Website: home-depot
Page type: billing-address
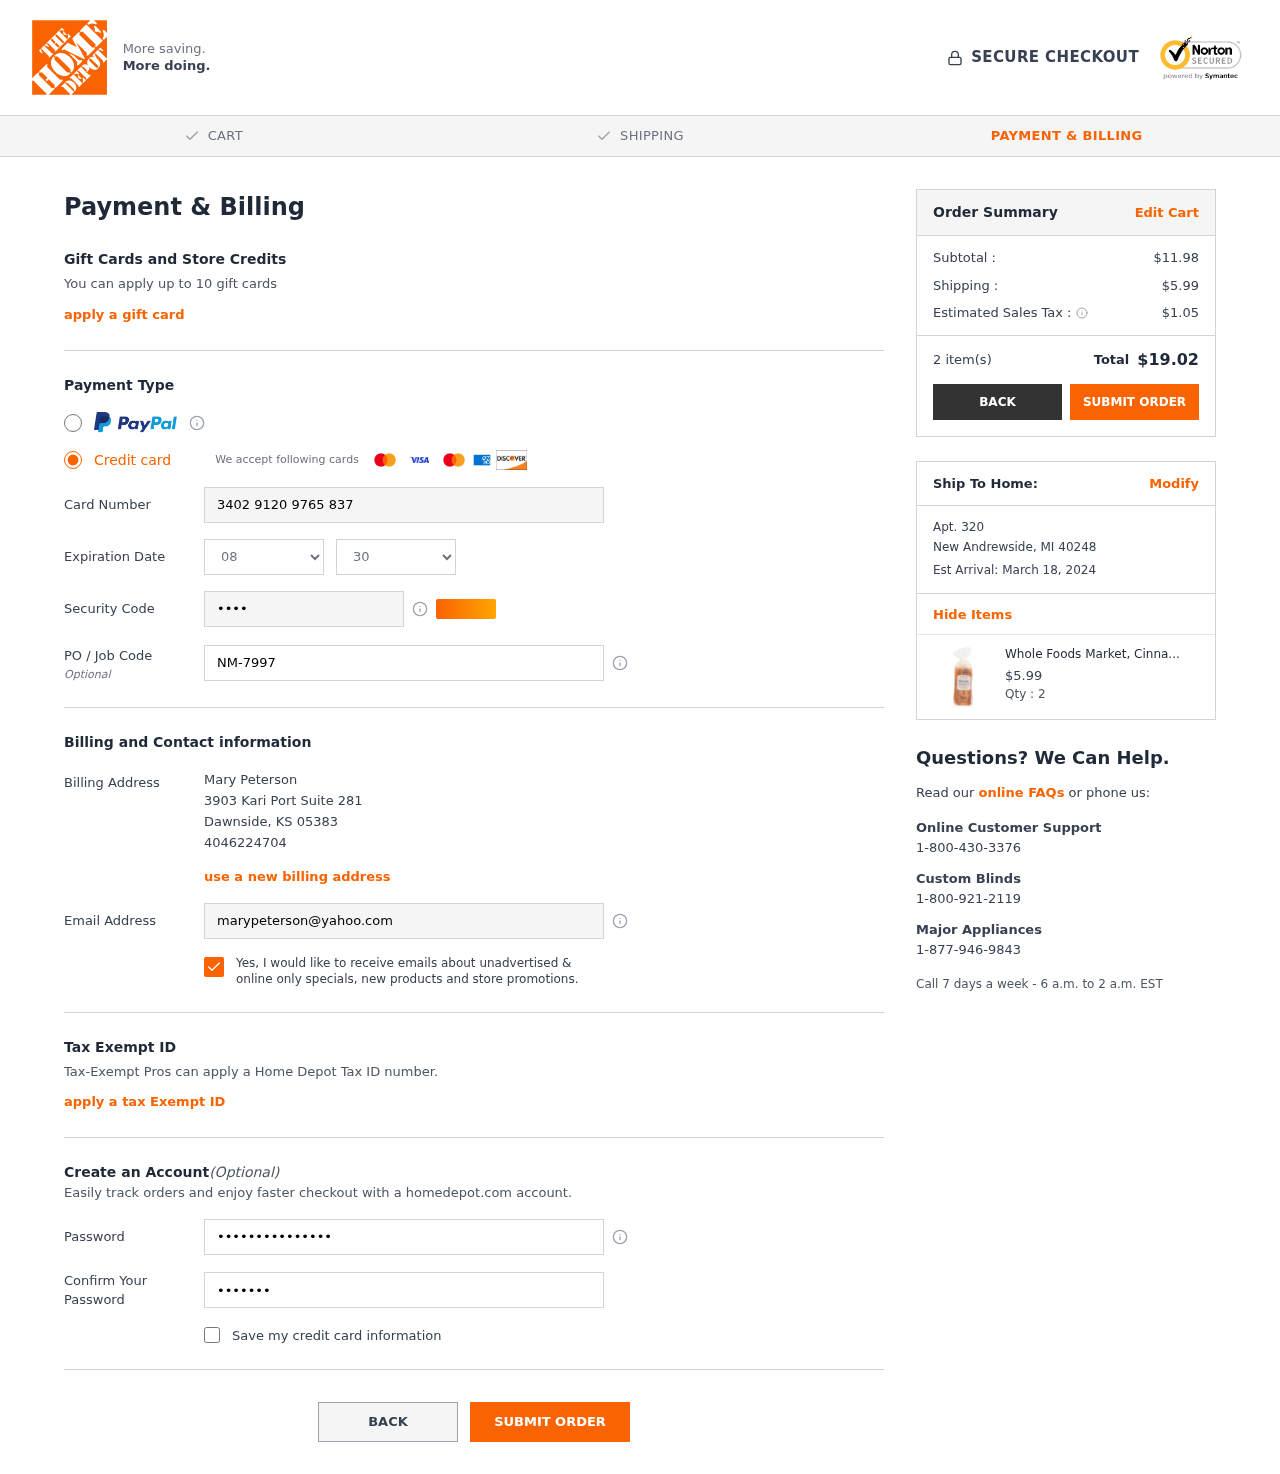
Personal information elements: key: PII_CARD_CVV
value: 5717
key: PII_CARD_EXPIRY_MONTH
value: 08
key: PII_CARD_EXPIRY_YEAR
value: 30
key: PII_CARD_NUMBER
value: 3402 9120 9765 837
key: PII_CITY
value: Dawnside
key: PII_CITY2
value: New Andrewside
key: PII_EMAIL
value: marypeterson@yahoo.com
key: PII_FULLNAME
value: Mary Peterson
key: PII_JOB_CODE
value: NM-7997
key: PII_PHONE
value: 4046224704
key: PII_POSTCODE
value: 05383
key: PII_POSTCODE2
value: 40248
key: PII_STATE_ABBR
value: KS
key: PII_STATE_ABBR2
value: MI
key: PII_STREET
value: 3903 Kari Port Suite 281
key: PII_STREET2
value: Apt. 320
Product elements: key: PRODUCT1_NAME
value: Whole Foods Market, Cinnamon Raisin Brioche, 15.9 Ounce
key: PRODUCT1_PRICE
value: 5.99
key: PRODUCT1_QUANTITY
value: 2
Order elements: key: ORDER_SUBTOTAL
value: $11.98
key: ORDER_SHIPPING_COST
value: $5.99
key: ORDER_TAX
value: $1.05
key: ORDER_NUM_ITEMS
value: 2 item(s)
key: ORDER_TOTAL
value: $19.02
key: ORDER_DELIVERY_DATE
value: Est Arrival: March 18, 2024